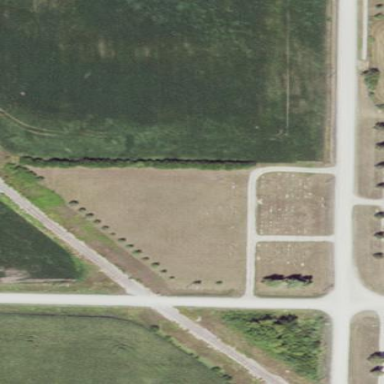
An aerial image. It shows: Cemetery.